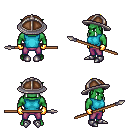
a pixel art fantasy rpg character, male body template, orc, green skin, teal sleeveless shirt, magenta pants, gold short mohawk hairstyle, chain helm, gold gloves, metal boots, spear, four views (front, back, left, right), 2x2 character sprite sheet, small pixel art, hard edges, no anti-aliasing